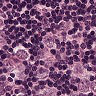
Metastatic tissue present: yes